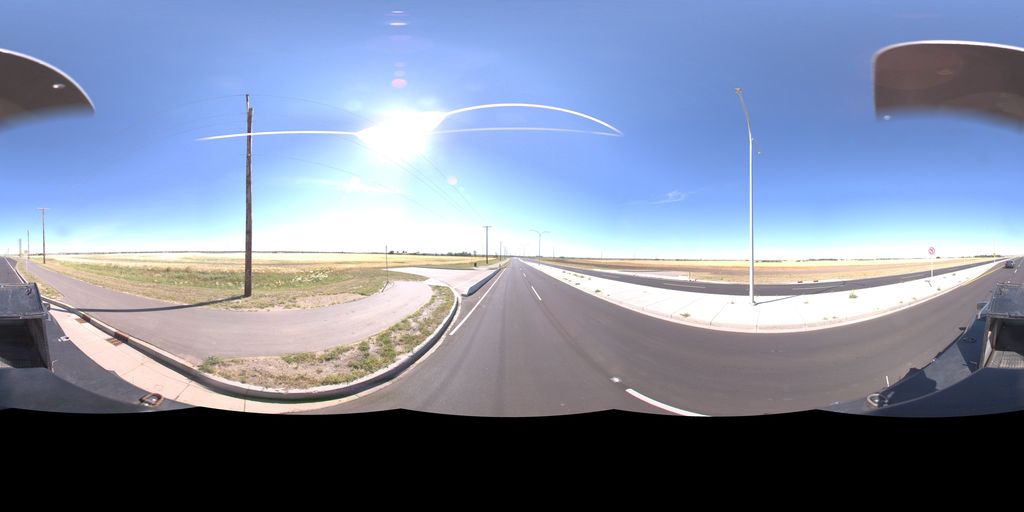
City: saskatoon